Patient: sex M, age 81
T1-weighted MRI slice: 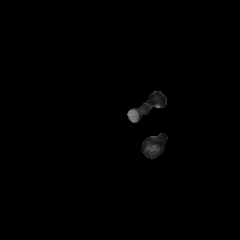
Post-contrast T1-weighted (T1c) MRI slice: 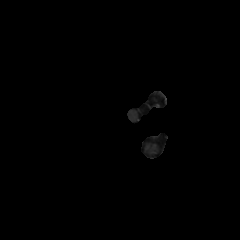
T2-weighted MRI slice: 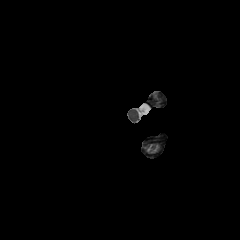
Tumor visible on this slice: no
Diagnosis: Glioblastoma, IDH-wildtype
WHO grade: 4